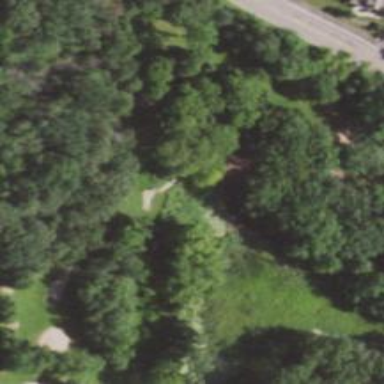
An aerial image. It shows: The beginning point of disc golf course.